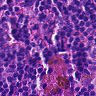
Metastatic tissue present: no